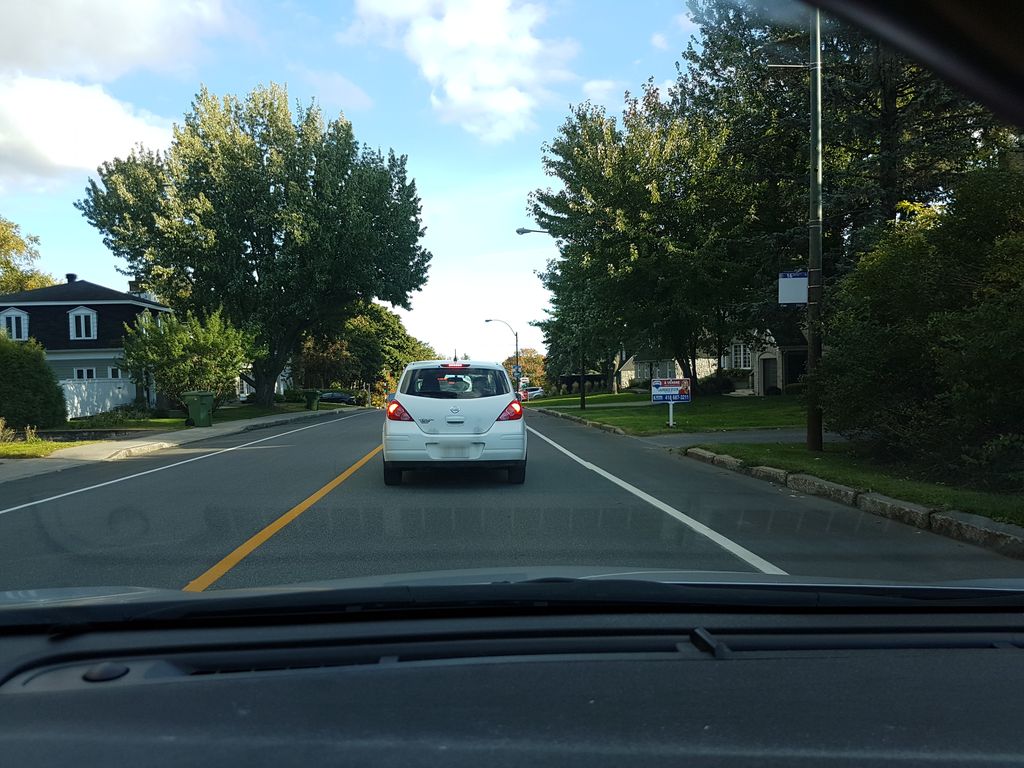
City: quebec_city